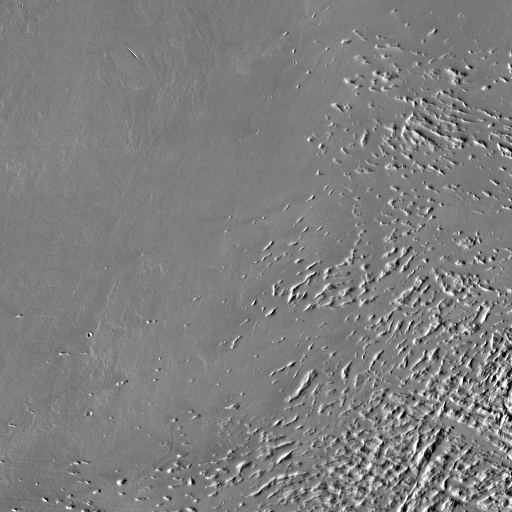
Crater classes present: Background, Other